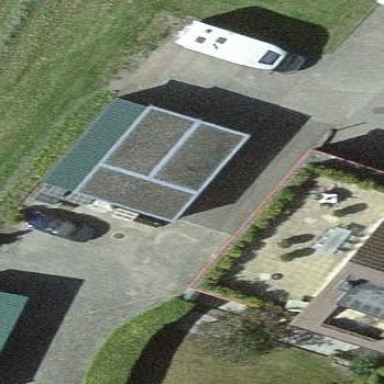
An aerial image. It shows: Garage building.